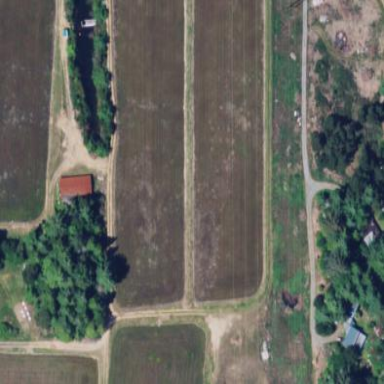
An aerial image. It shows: Farmland where cranberries are grown.